Field crop: maize
Growth stage: 2
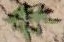
Species: atriplex